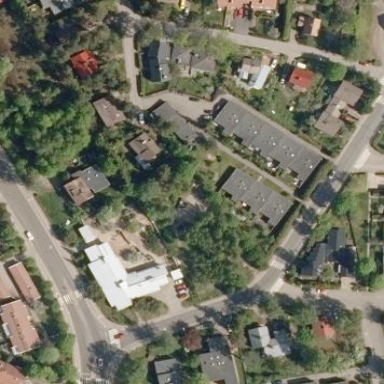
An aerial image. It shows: Kindergarten within civil landuse area.